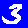
Digit: 3